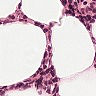
Metastatic tissue present: no